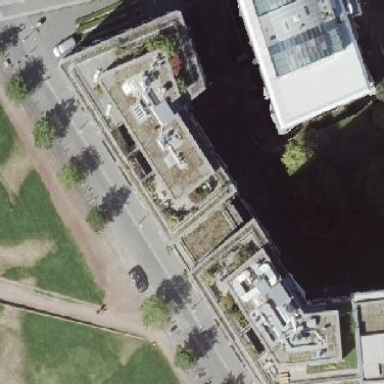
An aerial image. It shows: Flat-roofed apartment building.